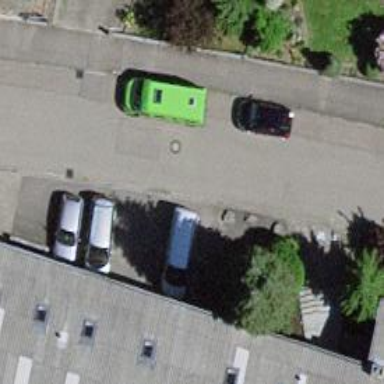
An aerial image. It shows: Smoothly paved residential road.